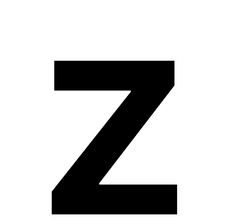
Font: Inter_SemiBold